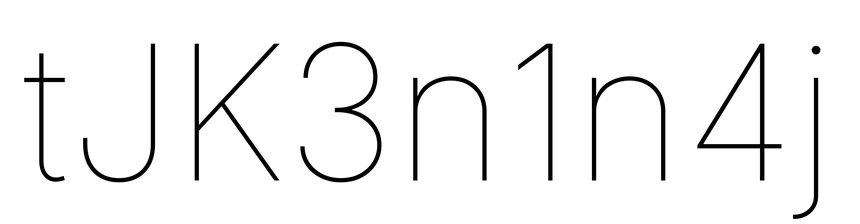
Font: Inter_Thin